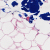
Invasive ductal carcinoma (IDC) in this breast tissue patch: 0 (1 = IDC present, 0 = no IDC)